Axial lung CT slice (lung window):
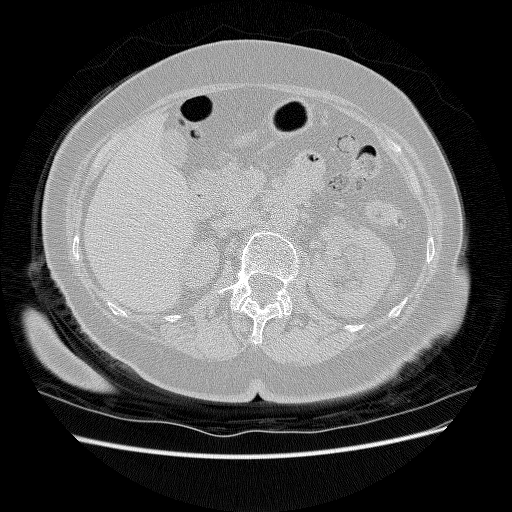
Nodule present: no